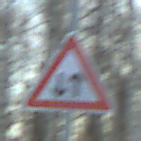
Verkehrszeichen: Gegenverkehr
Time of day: SunriseSunset
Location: Outdoor (Nature)
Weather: Clear
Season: Winter
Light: Natural